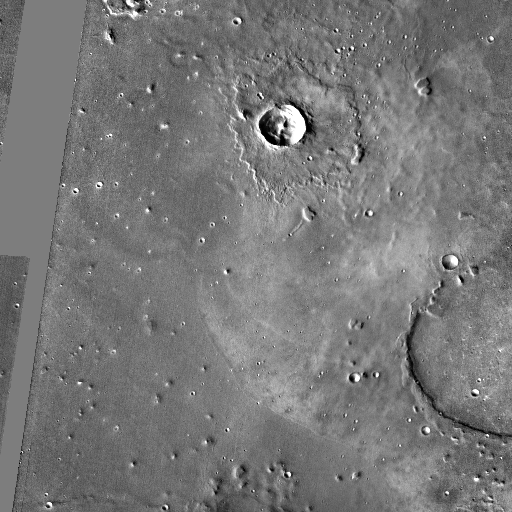
Crater classes present: Background, Other, Layered, Buried, Secondary